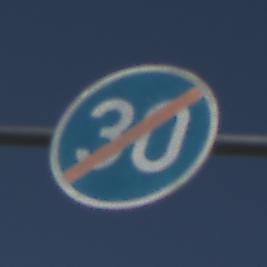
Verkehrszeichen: EndeMindestgeschwindigkeit
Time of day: Midday
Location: Outdoor (Nature)
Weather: Clear
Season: NotSpecified
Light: Natural